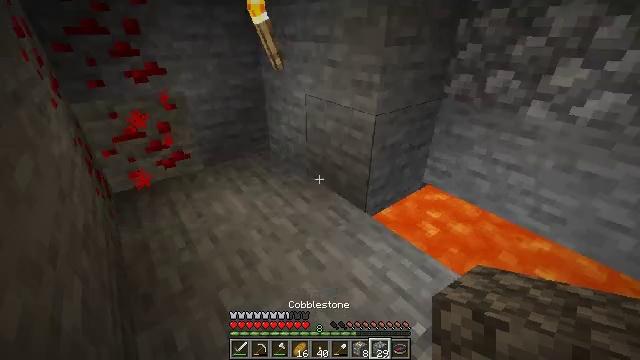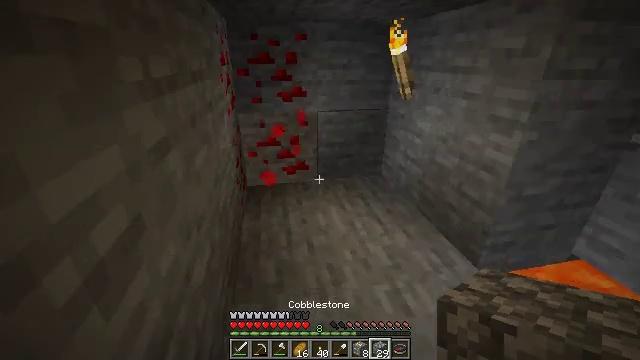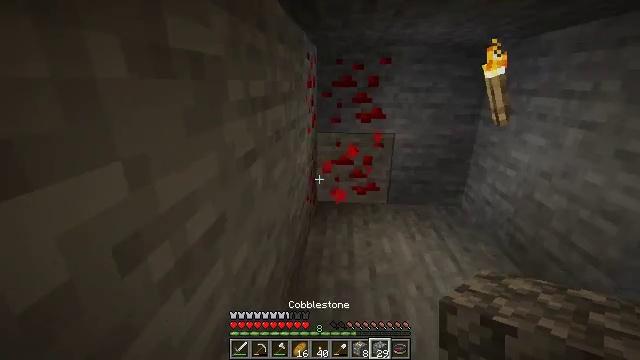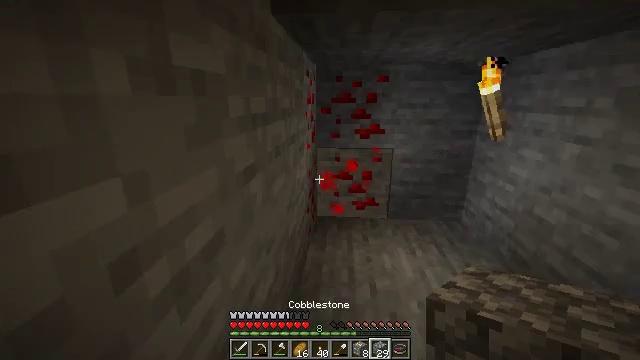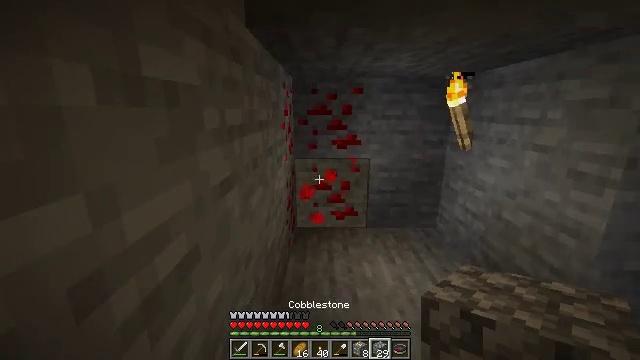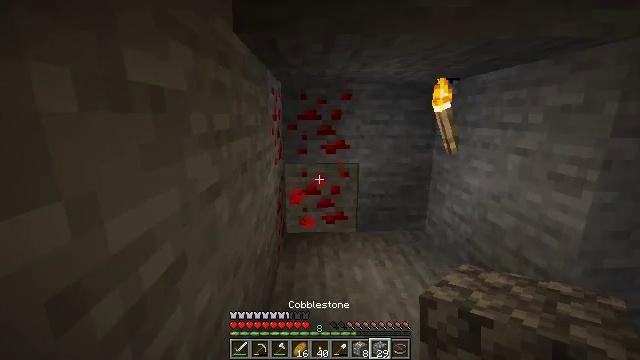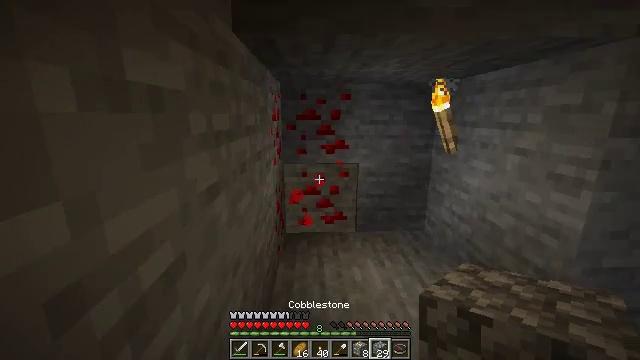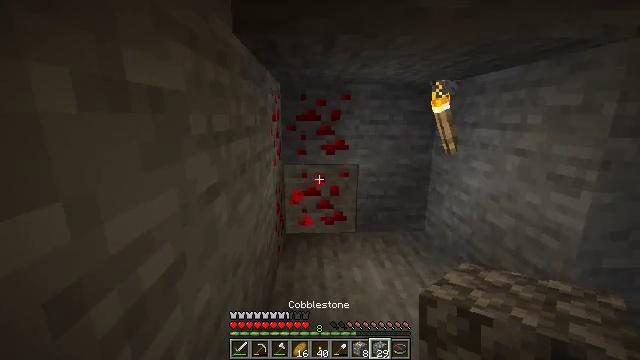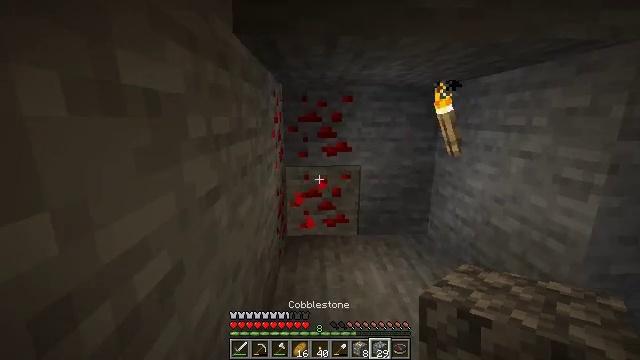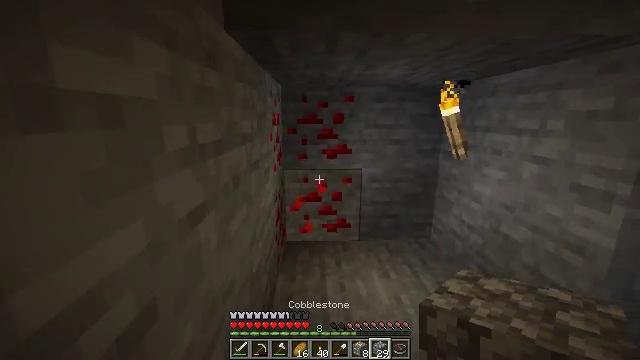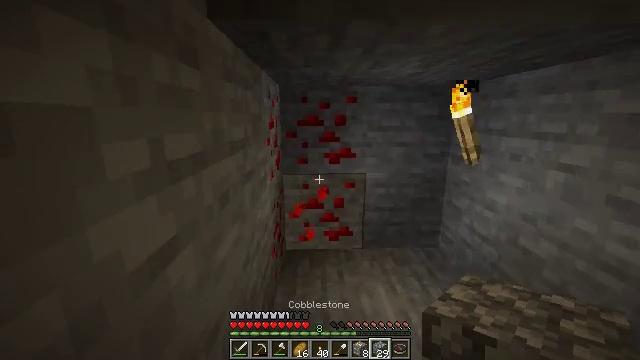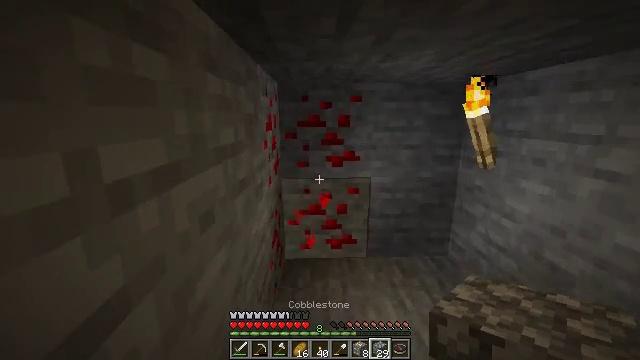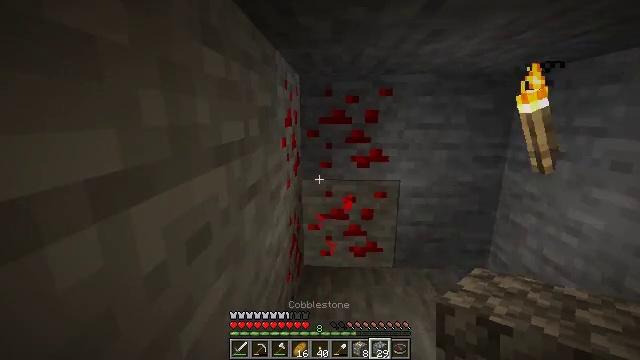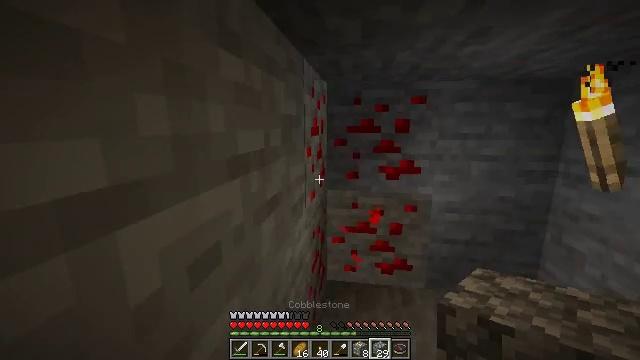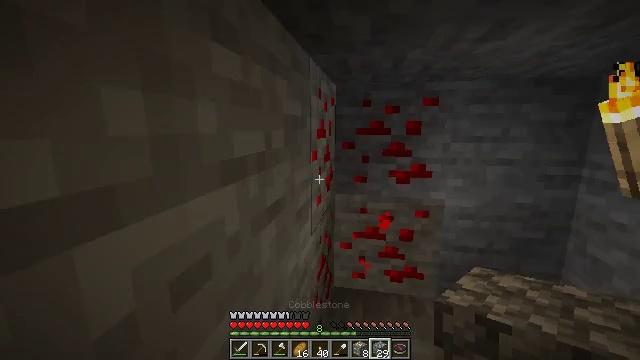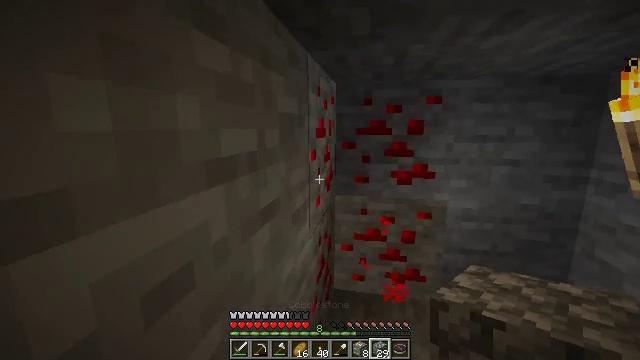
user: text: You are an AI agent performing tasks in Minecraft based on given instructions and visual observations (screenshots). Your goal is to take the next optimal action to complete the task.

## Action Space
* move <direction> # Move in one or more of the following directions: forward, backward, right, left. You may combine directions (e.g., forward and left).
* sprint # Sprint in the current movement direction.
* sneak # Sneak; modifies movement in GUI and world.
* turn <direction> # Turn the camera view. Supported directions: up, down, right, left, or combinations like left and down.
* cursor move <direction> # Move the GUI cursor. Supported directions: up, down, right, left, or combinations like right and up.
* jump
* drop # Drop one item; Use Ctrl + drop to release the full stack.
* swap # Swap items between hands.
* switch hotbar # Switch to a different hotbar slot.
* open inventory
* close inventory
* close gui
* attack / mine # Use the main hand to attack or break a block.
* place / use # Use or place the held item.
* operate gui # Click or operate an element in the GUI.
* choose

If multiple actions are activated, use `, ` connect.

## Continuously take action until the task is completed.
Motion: motion action
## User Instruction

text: Mine stone underground.
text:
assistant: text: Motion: turn left and up
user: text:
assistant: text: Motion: turn left and up
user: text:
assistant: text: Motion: turn up
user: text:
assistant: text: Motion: turn right and up
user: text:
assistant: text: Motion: turn right and up
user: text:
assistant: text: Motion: no_op
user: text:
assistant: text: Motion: no_op
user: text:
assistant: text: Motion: move forward
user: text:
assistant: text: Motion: move forward
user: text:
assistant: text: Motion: move forward
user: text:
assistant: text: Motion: move forward
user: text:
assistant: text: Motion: move forward, turn left
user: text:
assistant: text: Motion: turn left and up
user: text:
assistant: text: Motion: turn left
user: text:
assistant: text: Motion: no_op
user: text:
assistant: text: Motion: no_op
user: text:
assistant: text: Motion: no_op
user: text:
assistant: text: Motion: turn left and down
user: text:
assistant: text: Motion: turn left, switch to hotbar 2
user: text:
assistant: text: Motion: turn left, switch to hotbar 2
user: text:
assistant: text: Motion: turn left, switch to hotbar 2
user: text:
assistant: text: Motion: switch to hotbar 2
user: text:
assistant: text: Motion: no_op
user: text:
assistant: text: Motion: attack / mine
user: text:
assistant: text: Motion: attack / mine
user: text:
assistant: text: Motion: attack / mine
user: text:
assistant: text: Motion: attack / mine
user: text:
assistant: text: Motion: attack / mine
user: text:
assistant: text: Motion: attack / mine
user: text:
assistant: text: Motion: attack / mine